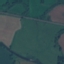
Land use / land cover: Pasture